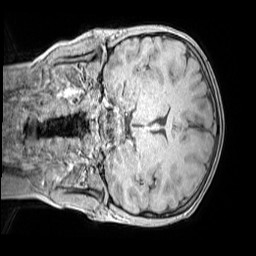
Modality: MP2RAGE
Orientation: coronal
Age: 12
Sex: male
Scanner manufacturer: siemens
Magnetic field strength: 3 T
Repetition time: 4 s
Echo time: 0.00299 s